Question: I have a problem with the resolution of my CALayers that looks blurry after zooming in. I know that there are plenty of posts about it but, after reading lots of them I couldn't find out a solution yet and I'm confused about it.
SITUATION:
The App have a UIViewController with a UIView. Under this UIView there is a CALayer, with a CGPath defining its shape, added as [[self layer] addSublayer:myCALayer]. If the user taps on a button, there are a certain number of other CALayers are added as a sublayers to the main CALayer (myLayer -> [myLayer addSublayer:Layer]). The difference between my case and the posts found on the web are that I haven't UIImages, UIImageViews, etc, only plain and basic CALayers with a certain backgroundColor. There is no UIScrollViews only UIGestureRecognizers (tap, doubleTap, Pinch and Pan). All this stuff works good.
PROBLEM:
When I zoom in the CALayers become blurry.
Here is an image of the problem:

And here is my code:
This the main CALayer defined on the UIView:
'''
- (id)initWithFrame:(CGRect)frame
{
[super initWithFrame:frame];
(...)
perfil = [[CALayer alloc] init];
perfilDelegate = [[perfilLayerDelegate alloc] init];
[perfil setDelegate:perfilDelegate];
[perfil setBounds:CGRectMake(0, 0, wideP, heigthP/2)];
[perfil setPosition:CGPointMake(wideP/2, heigthP*3/4)];
[perfil setShouldRasterize:TRUE];
[perfil setRasterizationScale:[[perfil valueForKeyPath:@"transform.scale"] floatValue]];
[[self layer] addSublayer:perfil];
(...)
}
'''
And these are the other subLayers defined on the UIView when the user tap a button:
'''
for (int i=0; i<[numLayers count]; i++)
{
CALayer *Layer = [[CALayer alloc] init];
punt = [[numLayers objectAtIndex:i] CGPointValue];
[Layer setBounds:CGRectMake(0.0, 0.0, wideL, heigthL)];
[Layer setBorderWidth:2.0];
UIColor *reddish = [UIColor colorWithRed:1.0 green:0.0 blue:0.0 alpha:0.3];
[Layer setBorderColor:[reddish CGColor]];
[Layer setPosition:[[numLayers objectAtIndex:i] CGPointValue]];
[Layer setCornerRadius:[Layer bounds].size.width/2];
reddish = [UIColor colorWithRed:1.0 green:0.0 blue:0.0 alpha:0.2];
CGColorRef cgReddish = [reddish CGColor];
[Layer setBackgroundColor:cgReddish];
[Layer setShouldRasterize:YES];
[Layer setRasterizationScale:[[perfil valueForKeyPath:@"transform.scale"] floatValue]];
[perfil addSublayer:Layer];
[Layer release];
}
'''
Any hint would be very appreciated. Thank you.
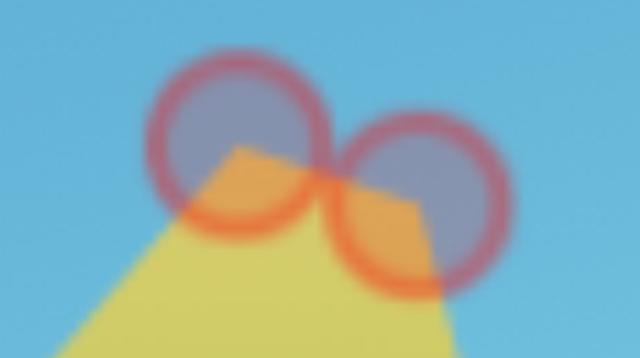
Answer: After optimizing my code, one of the improvements I've done is to change the "perfil" CALayer to a CAShapelayer. I suppose I had something wrong working with the CALayer but now works perfectly well.